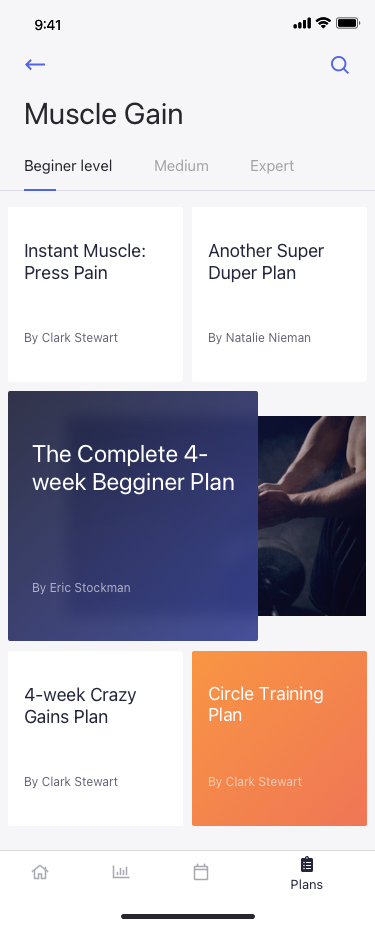
Text in this UI design:
Expert
Medium
Beginer level